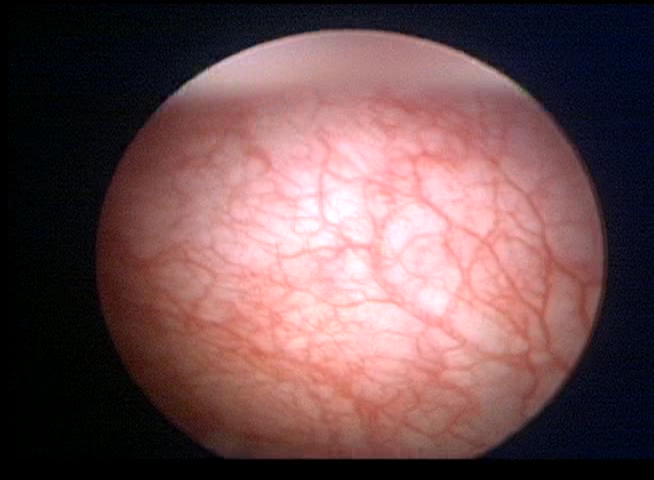
Modality: WLC
Class: Normal mucosa
Bladder cancer association: No